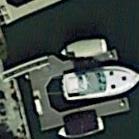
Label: Civil_yacht